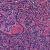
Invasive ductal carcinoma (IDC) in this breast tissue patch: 1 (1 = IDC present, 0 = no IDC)